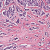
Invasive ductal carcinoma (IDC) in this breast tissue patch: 1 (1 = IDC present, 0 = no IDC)